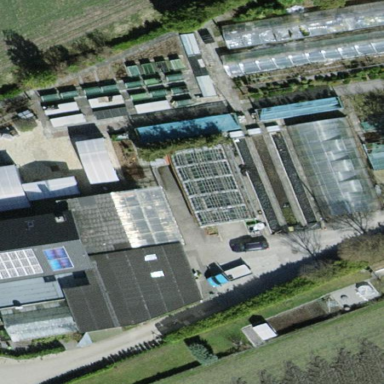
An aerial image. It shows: Farmyard area.